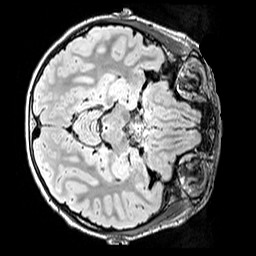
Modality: FLAIR
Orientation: axial
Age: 11
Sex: male
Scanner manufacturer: siemens
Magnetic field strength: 3 T
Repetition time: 5 s
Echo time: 0.388 s